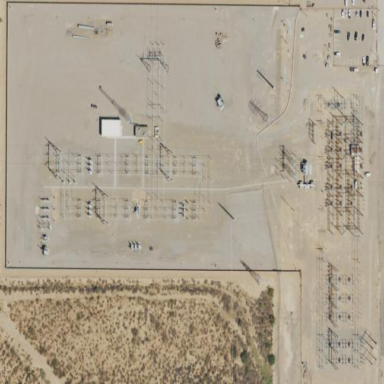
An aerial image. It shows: Power substation with transmission level designation. It is enclosed by fence.